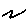
Label: zigzag